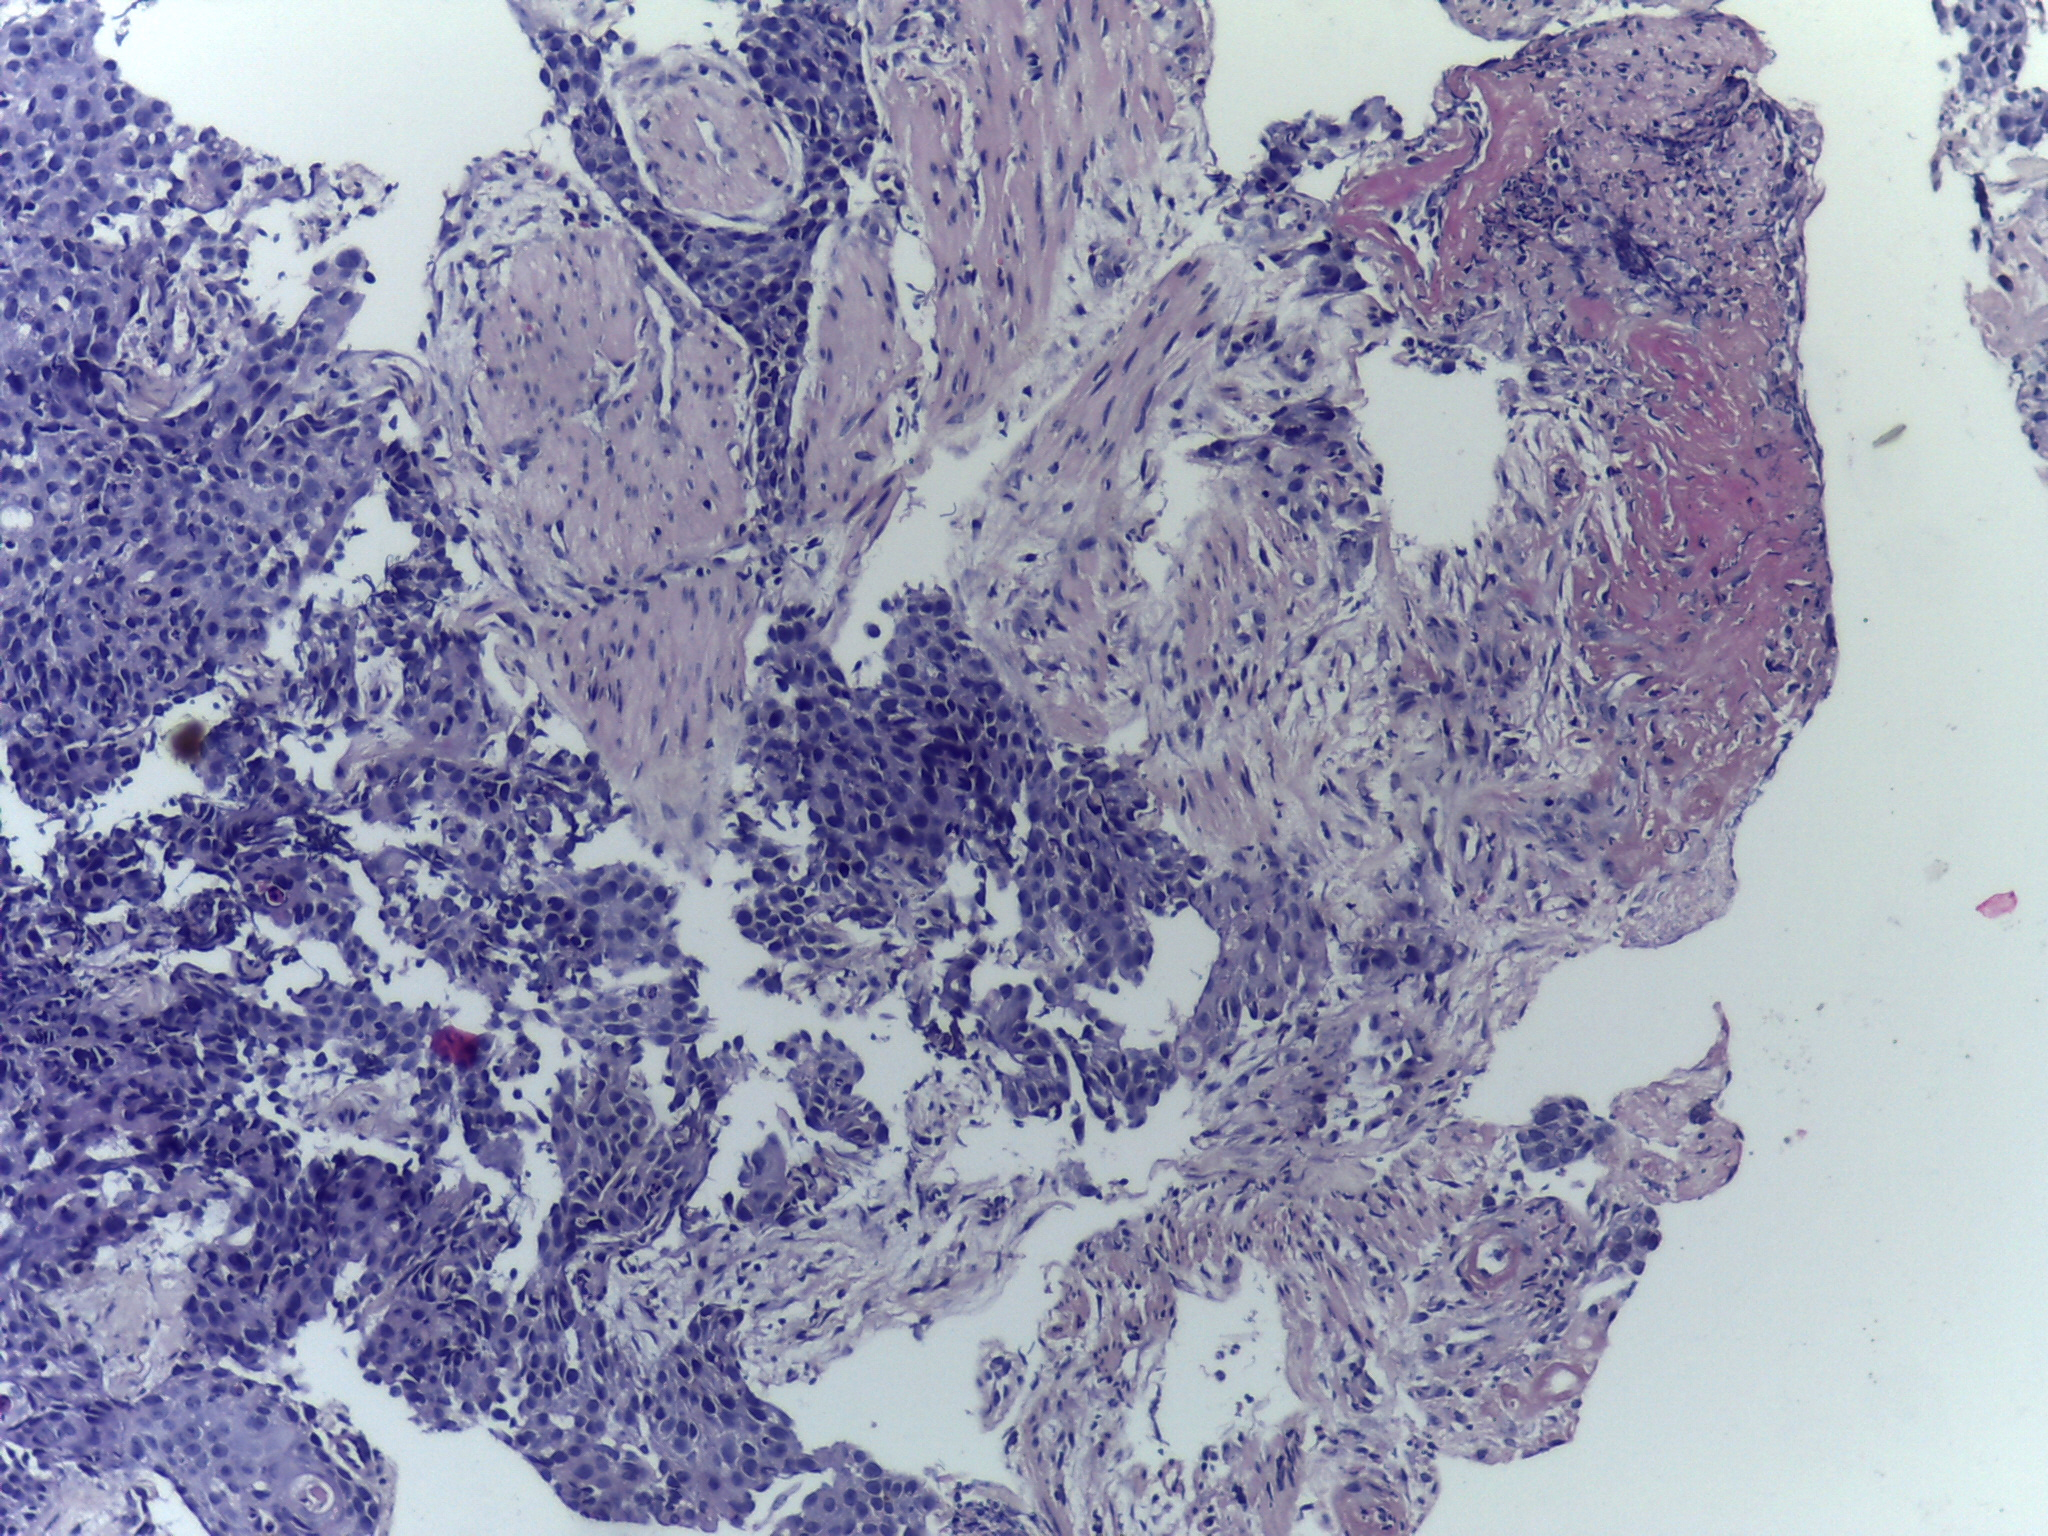
Diagnosis: OSCC